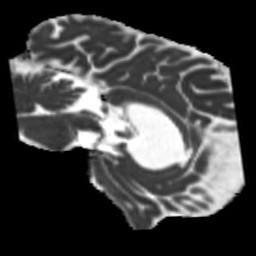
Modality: MD
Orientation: sagittal
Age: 67
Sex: male
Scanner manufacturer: siemens
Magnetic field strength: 3 T
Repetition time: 5.25 s
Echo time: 0.08 s